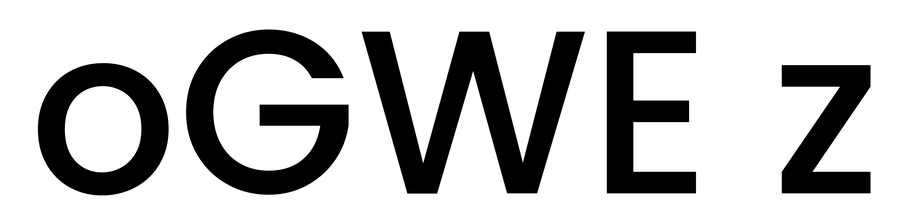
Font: Poppins-Medium